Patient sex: M
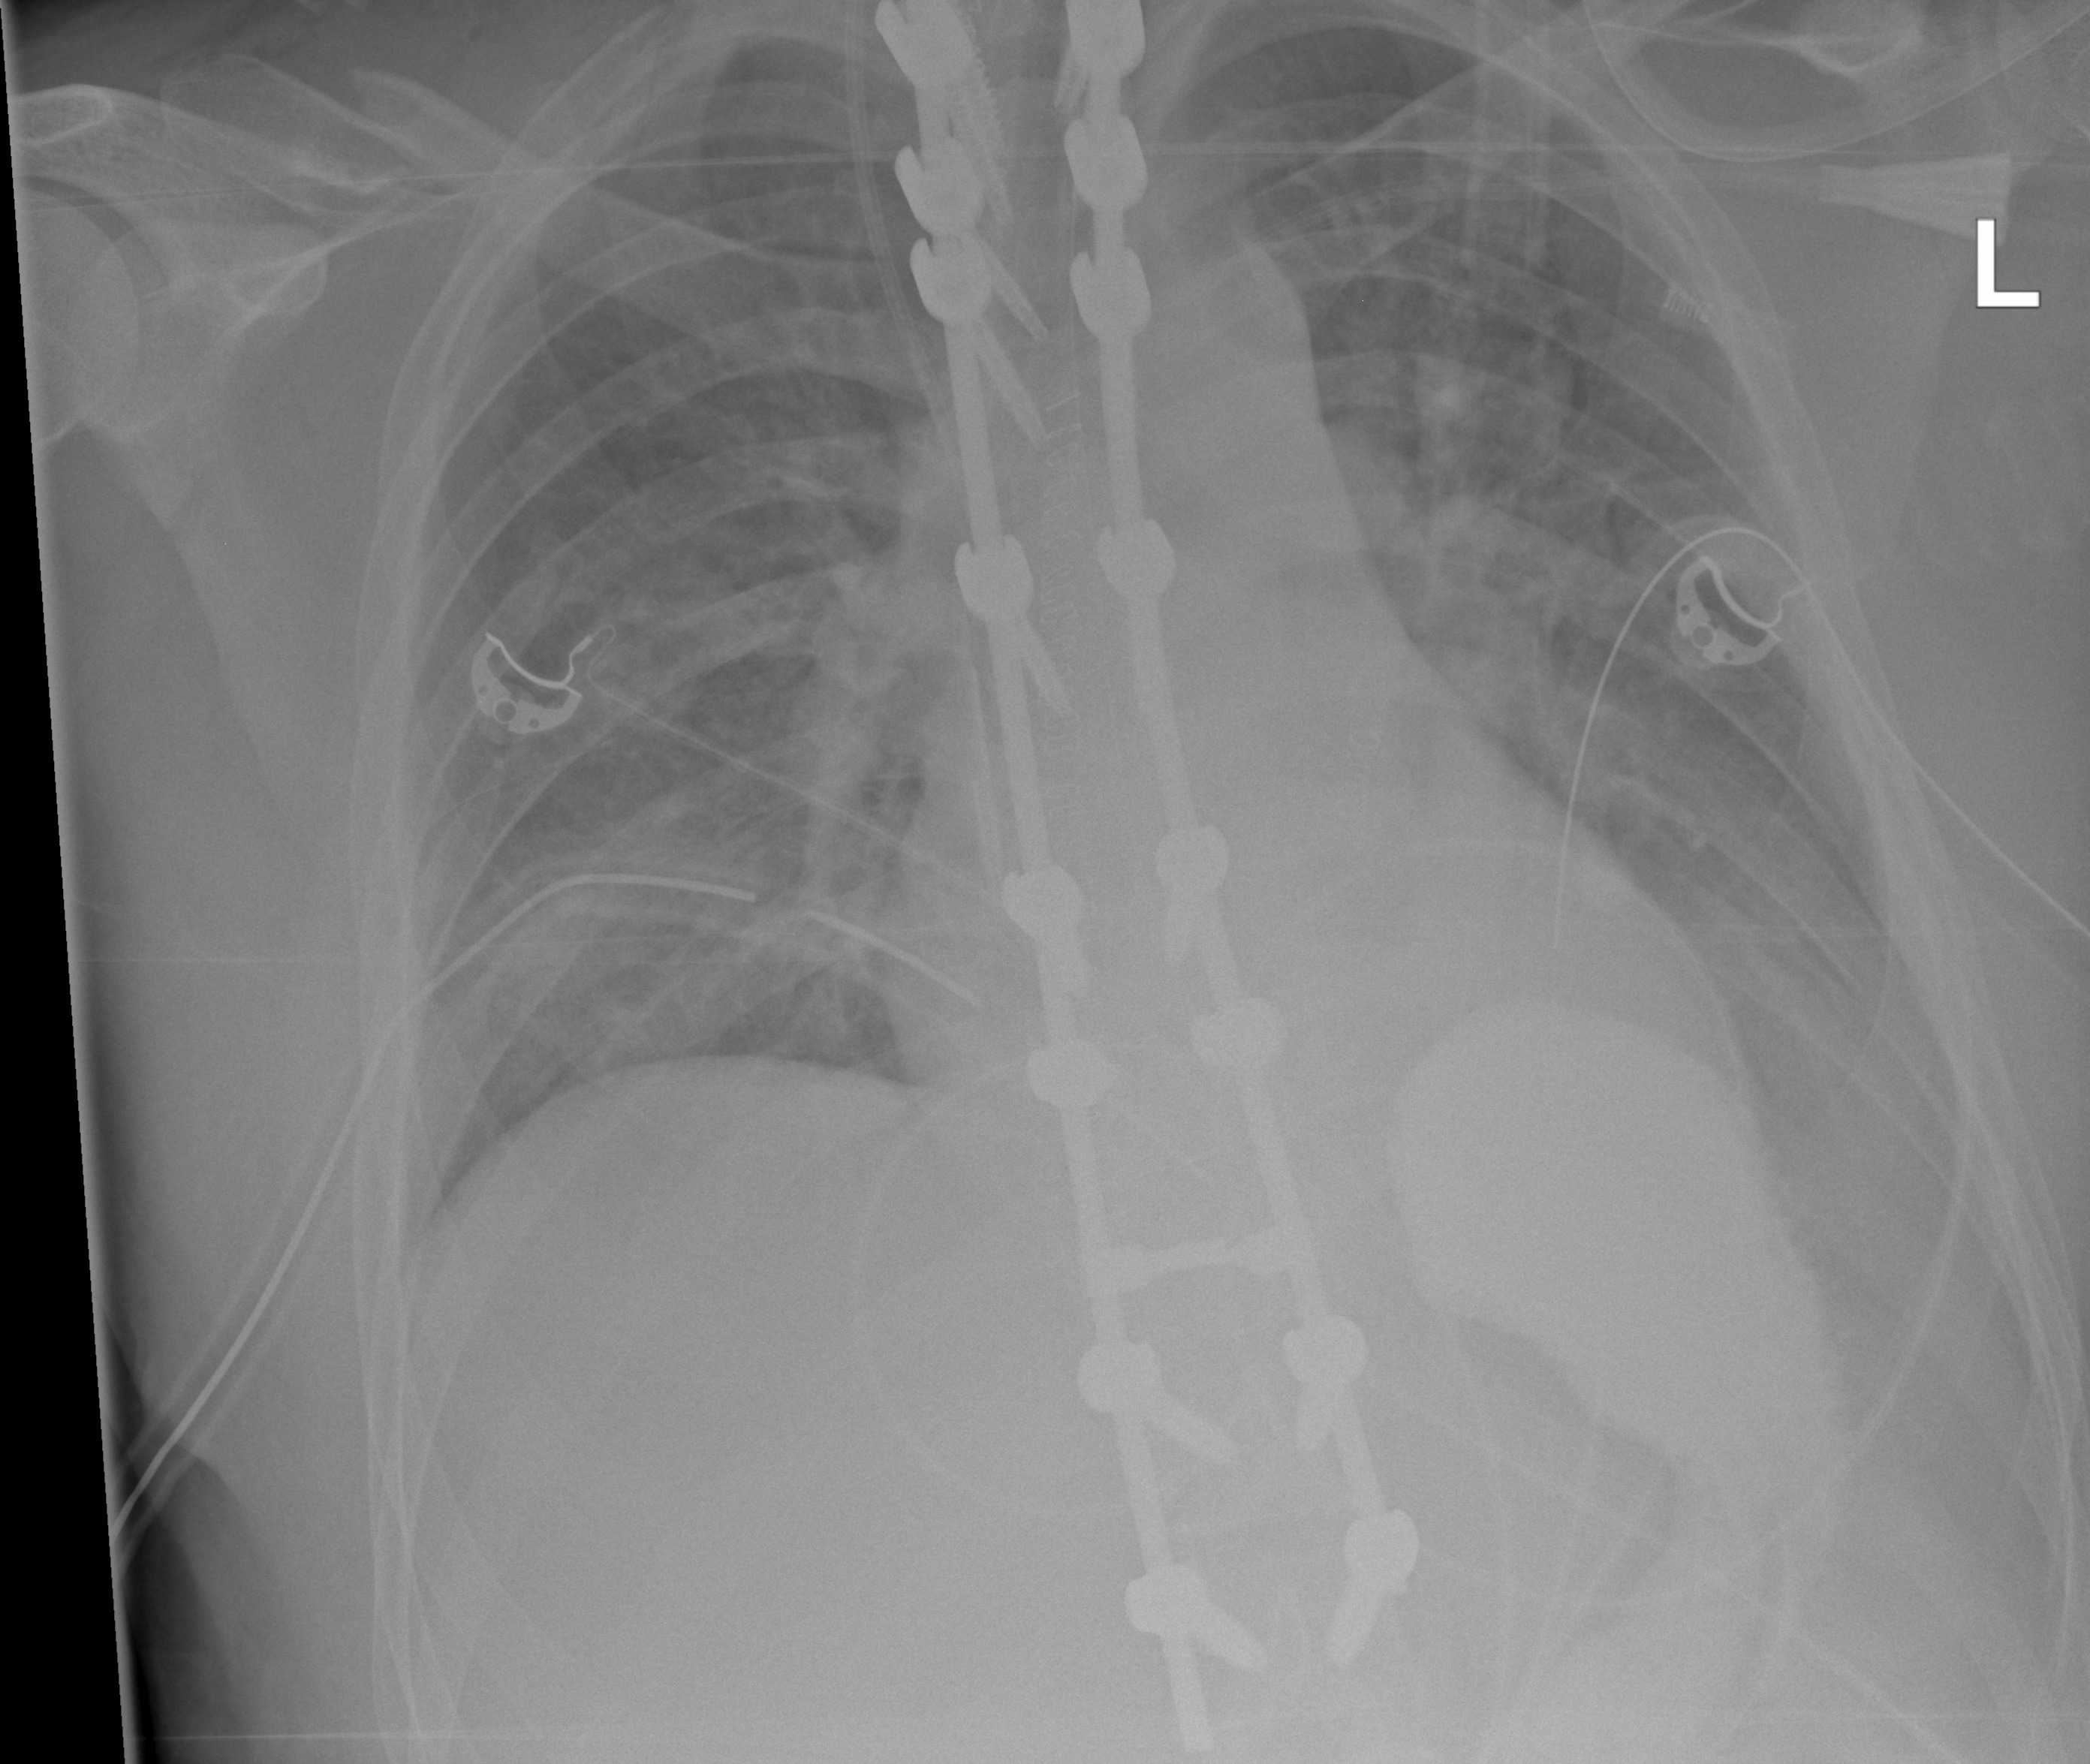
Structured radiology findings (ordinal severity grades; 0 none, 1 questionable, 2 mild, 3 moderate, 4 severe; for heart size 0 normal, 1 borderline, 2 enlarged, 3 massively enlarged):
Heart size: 0
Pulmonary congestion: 2
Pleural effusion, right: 0
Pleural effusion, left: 2
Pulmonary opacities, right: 1
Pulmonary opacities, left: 2
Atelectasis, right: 1
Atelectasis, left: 1